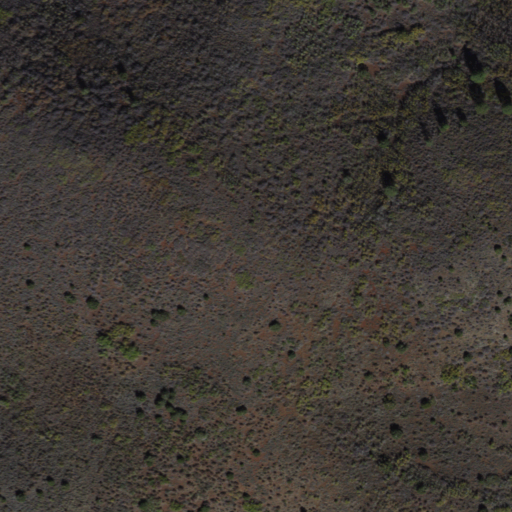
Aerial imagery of mountain in Arizona named Black Rock Mountain containing only evergreen forest